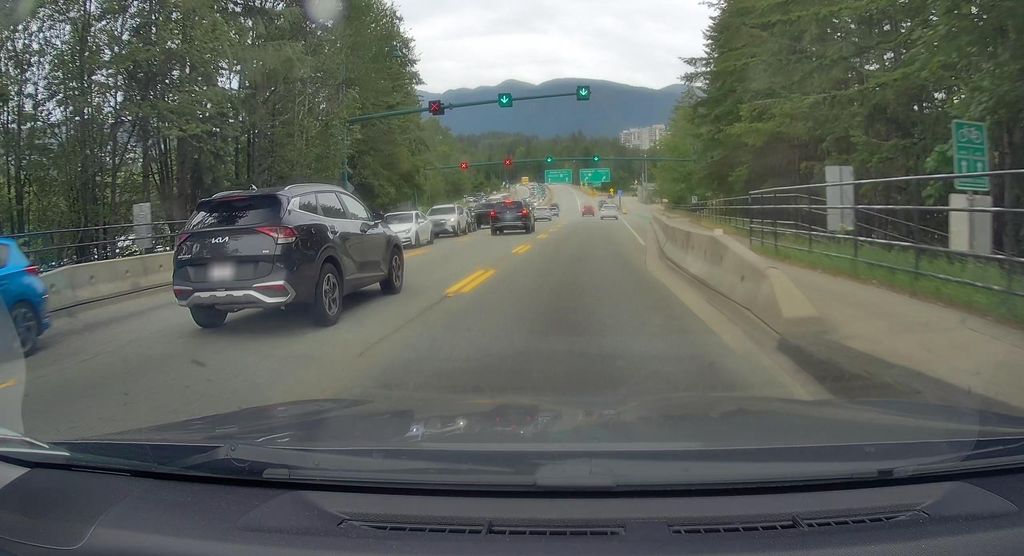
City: vancouver